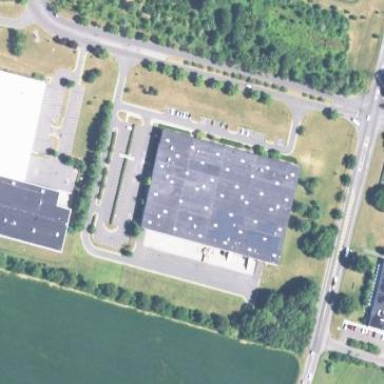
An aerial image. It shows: Warehouse.